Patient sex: M
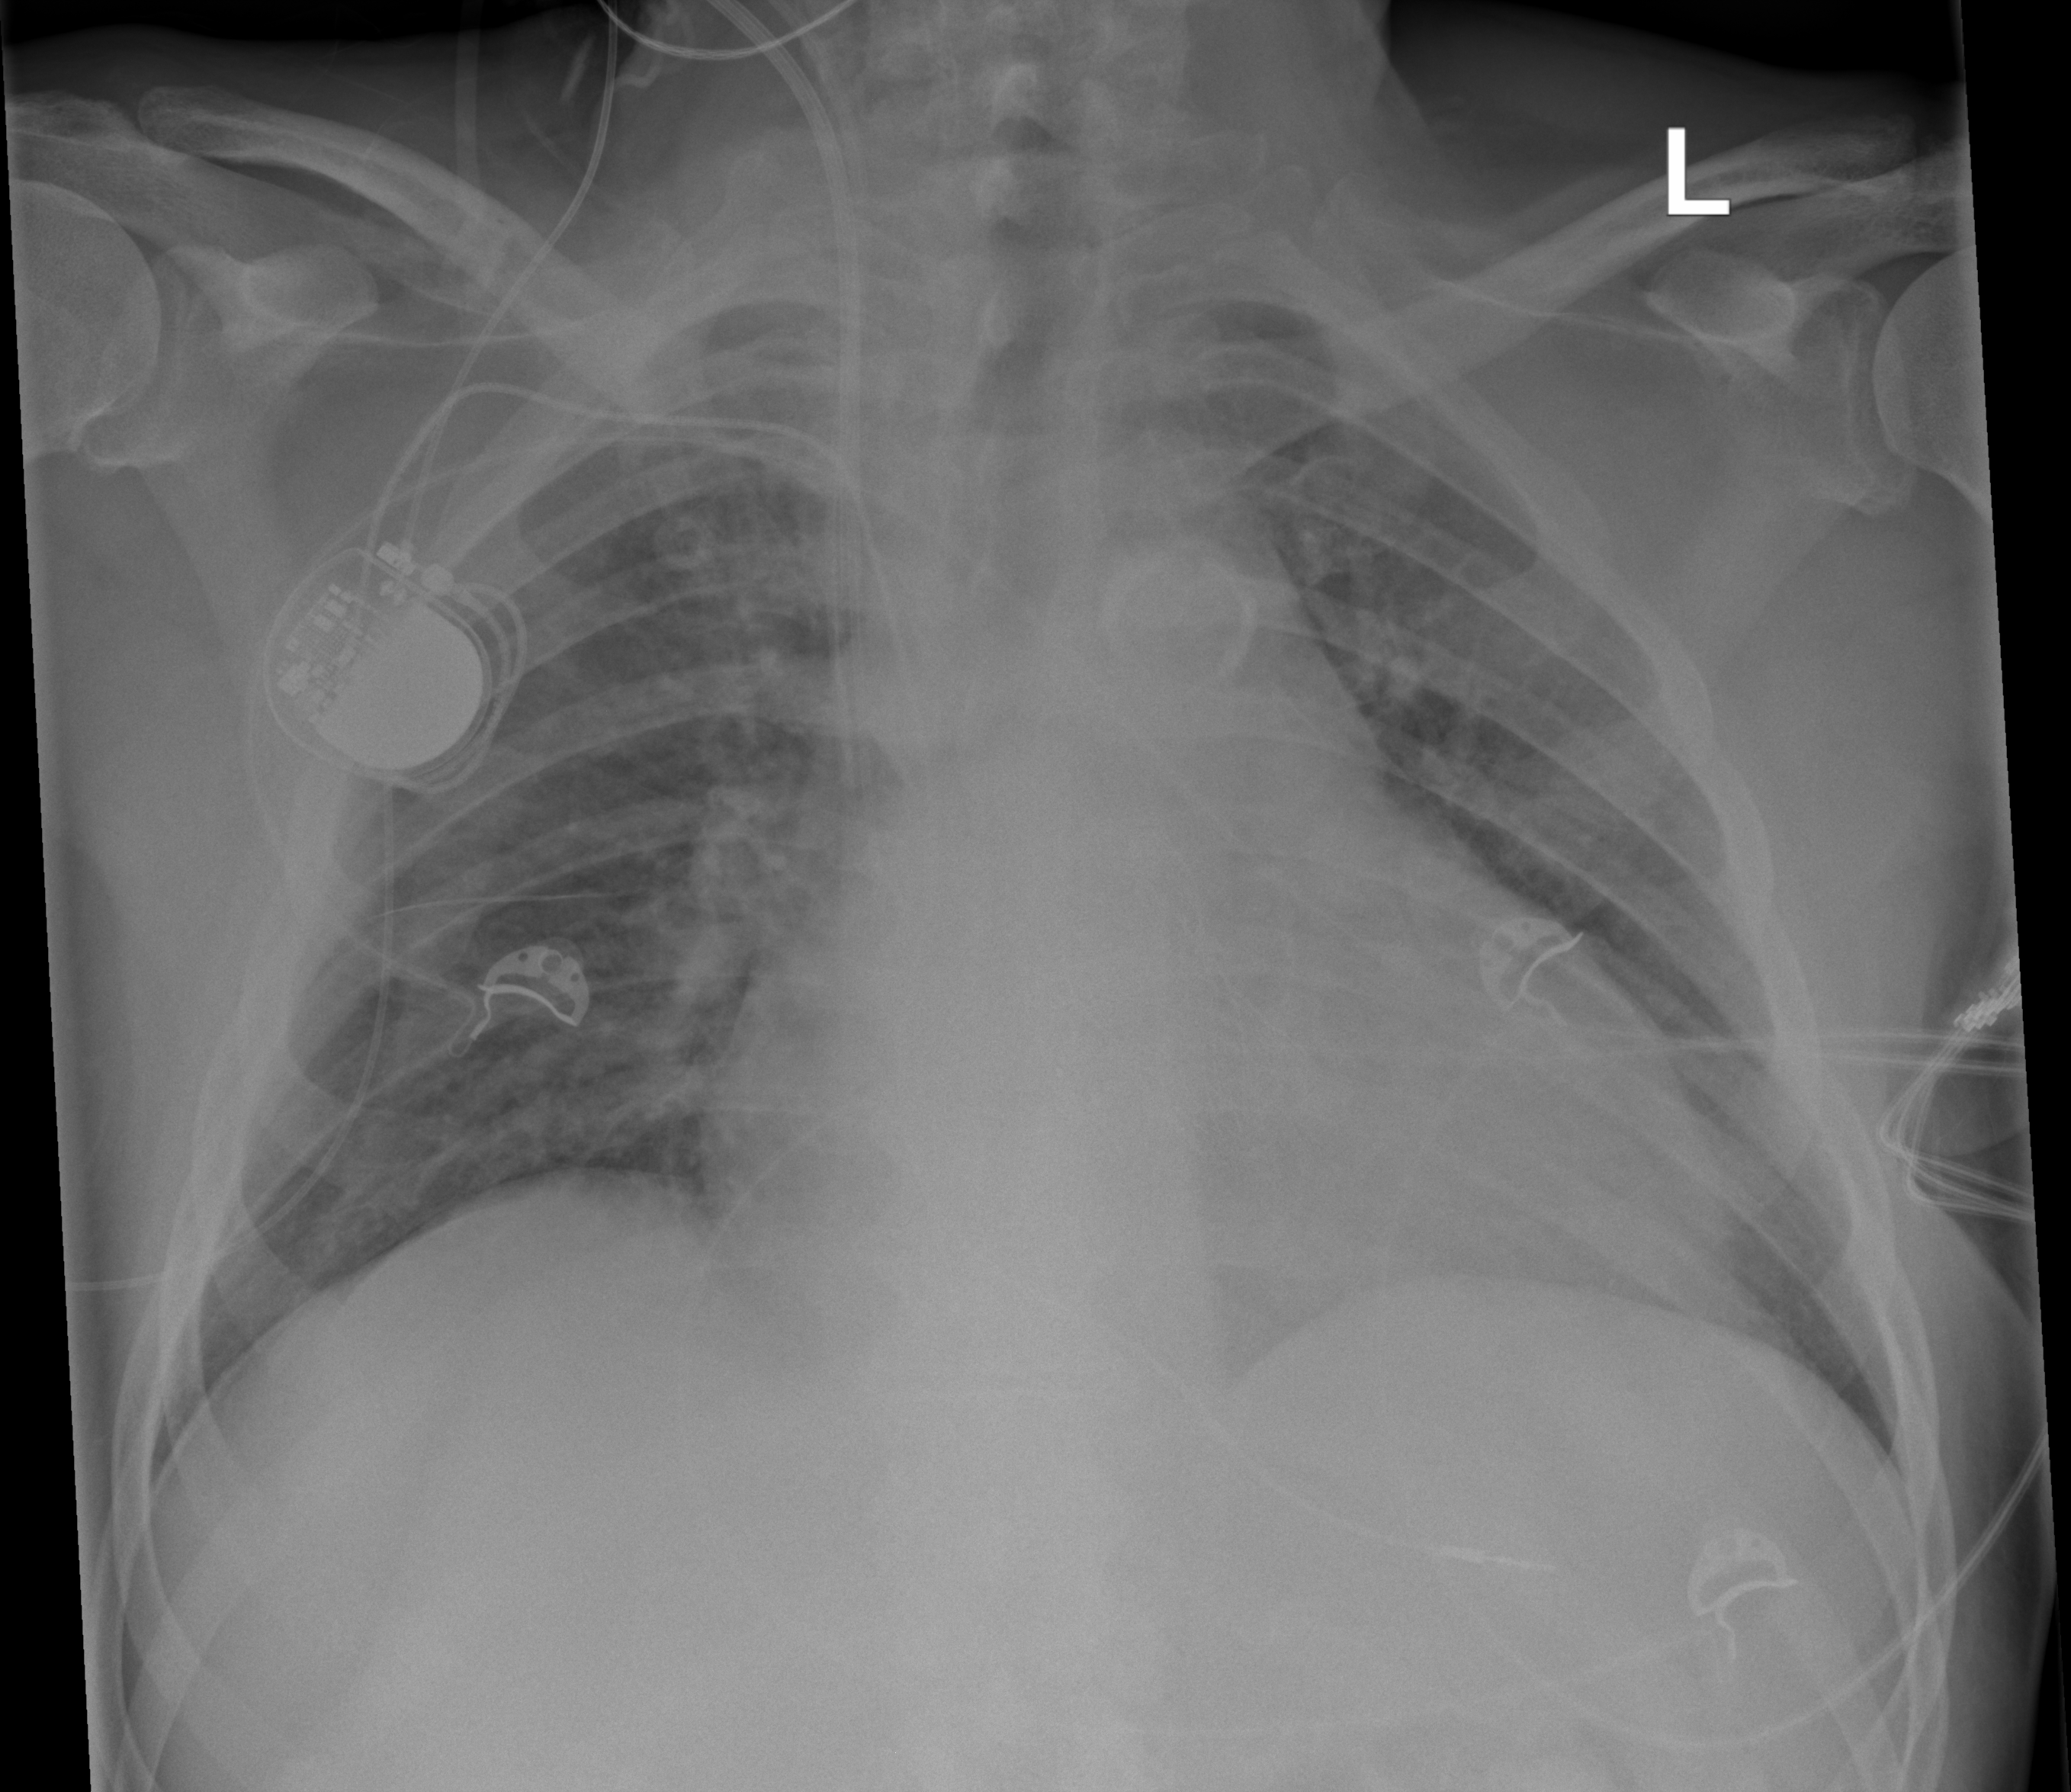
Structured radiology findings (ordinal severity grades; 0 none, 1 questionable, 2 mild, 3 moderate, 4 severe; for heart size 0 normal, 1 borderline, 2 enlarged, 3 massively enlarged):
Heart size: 3
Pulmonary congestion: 3
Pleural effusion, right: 0
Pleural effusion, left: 0
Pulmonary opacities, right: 1
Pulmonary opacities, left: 1
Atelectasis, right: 1
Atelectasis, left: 1